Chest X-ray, AP view. Patient: 20 years old, sex M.
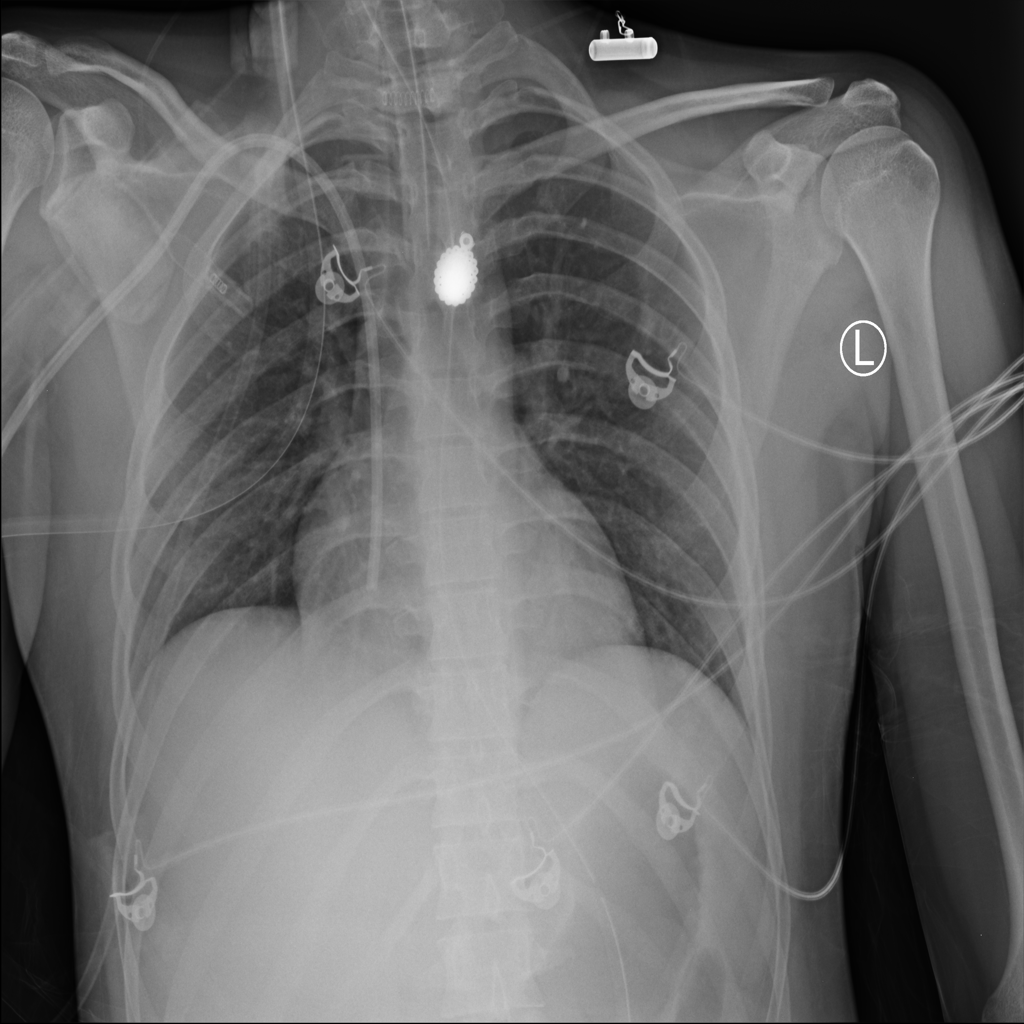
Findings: No Finding